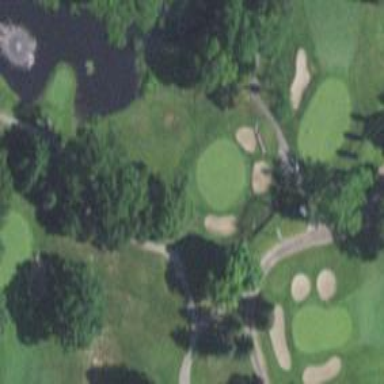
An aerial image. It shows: View of golf hole.